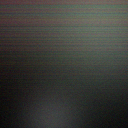
Screen state: off